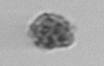
Label: coccolithophorid